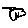
Label: bird